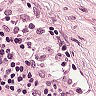
Metastatic tissue present: no